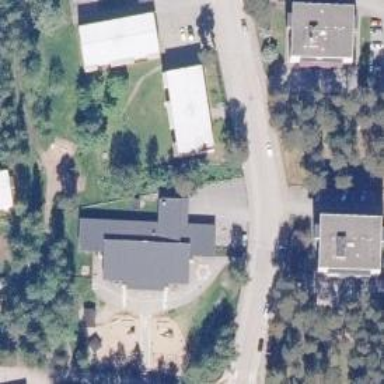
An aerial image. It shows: Kindergarten.